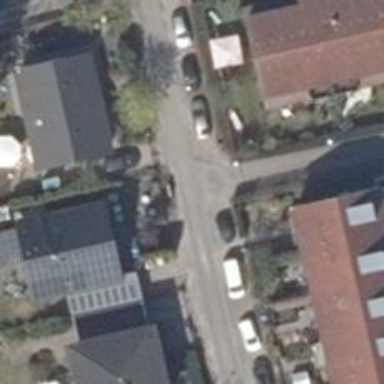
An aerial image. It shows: Residential road with asphalt surface.